Breast ultrasound image
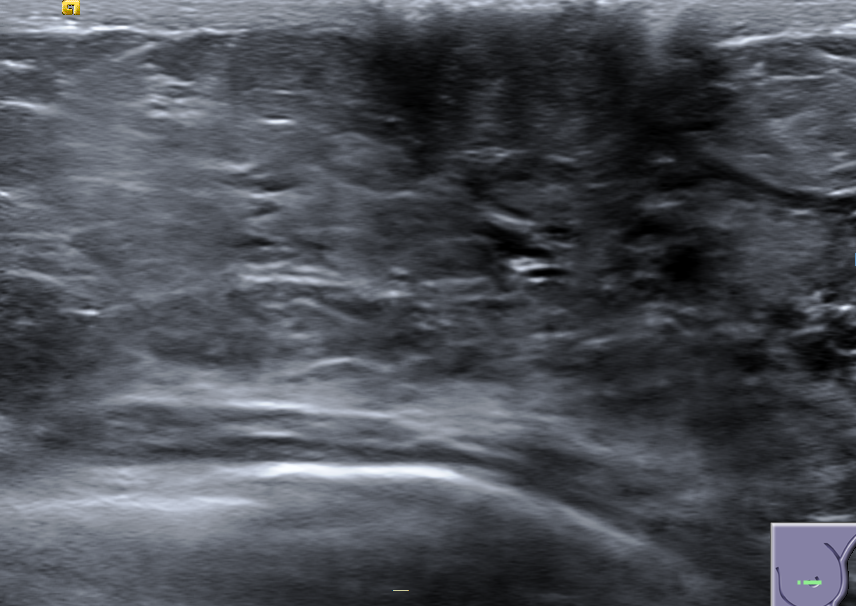
Diagnosis: normal